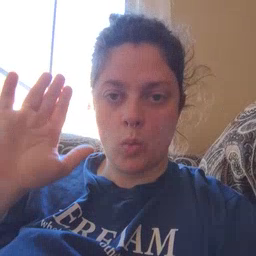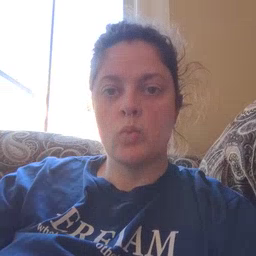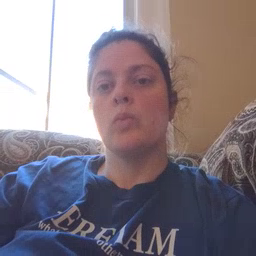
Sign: go